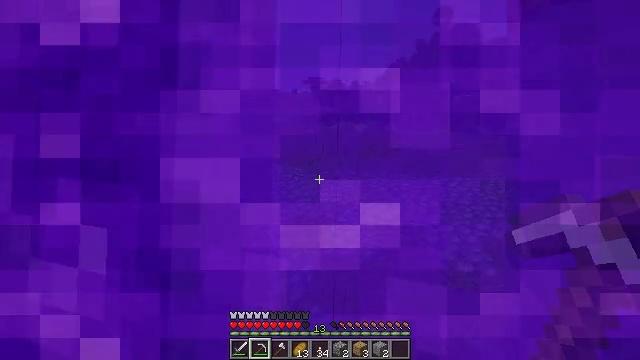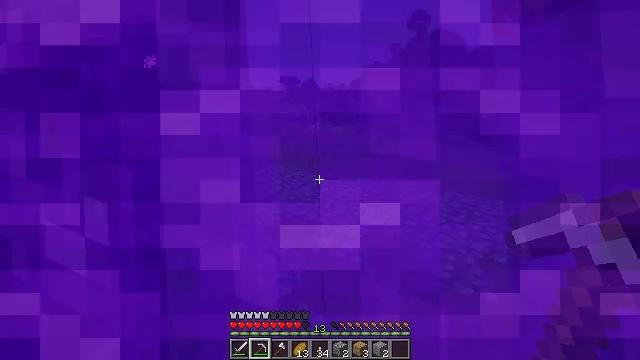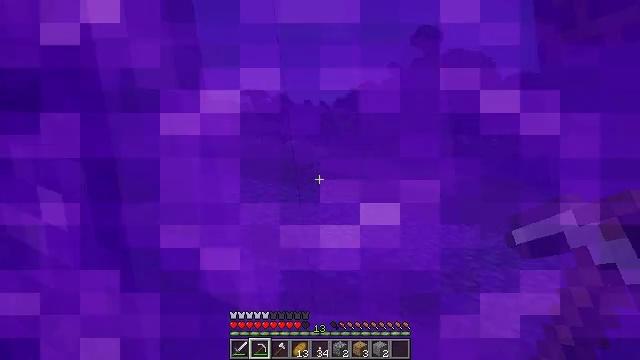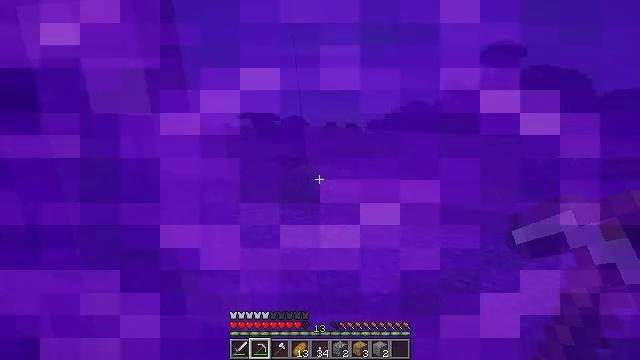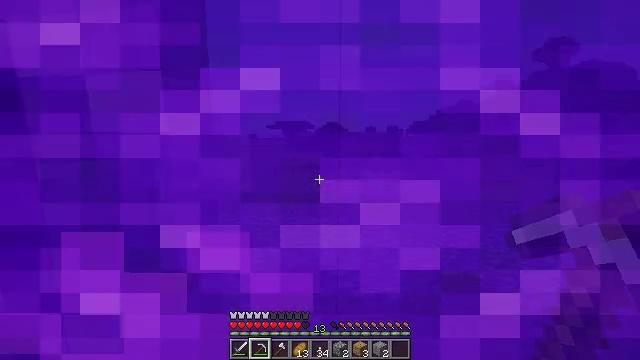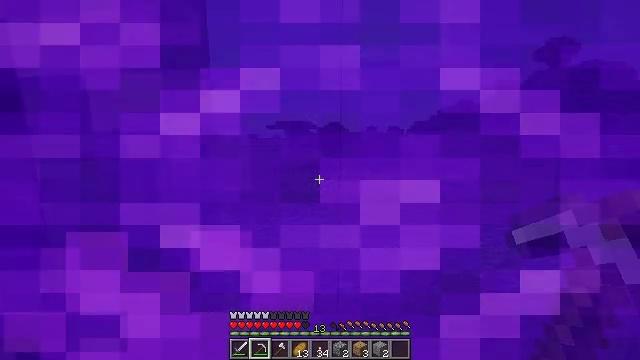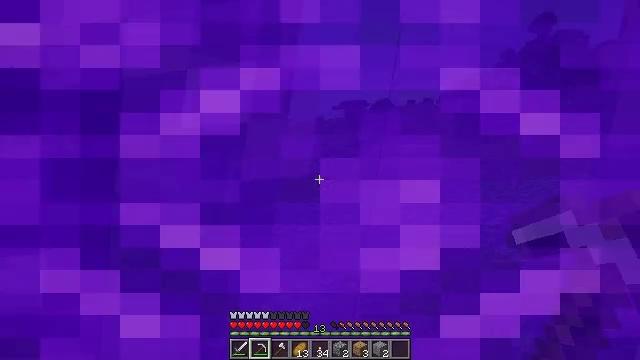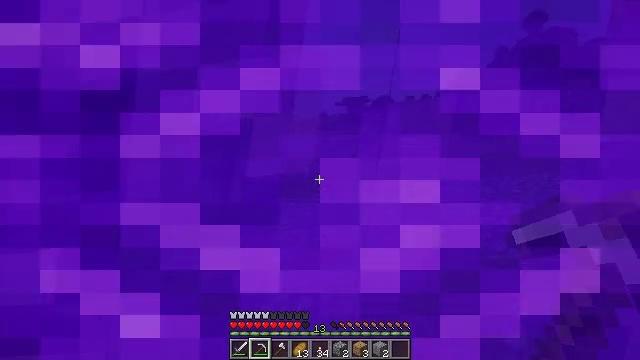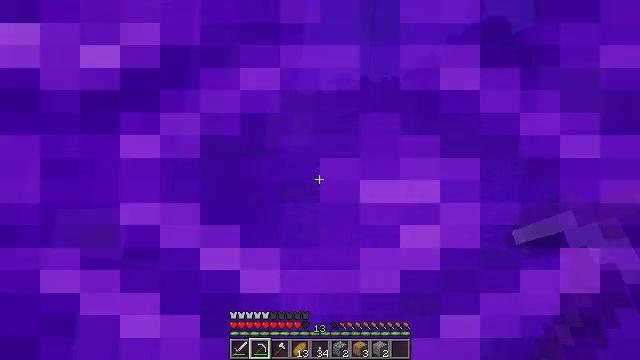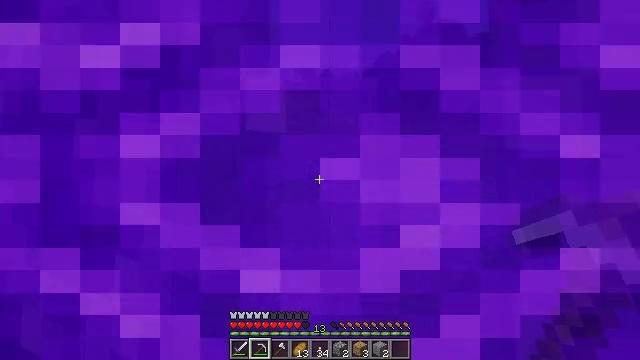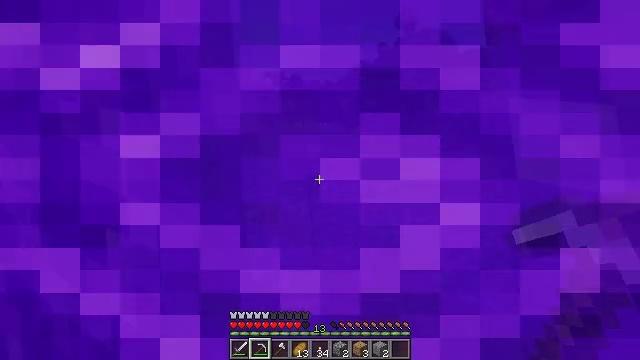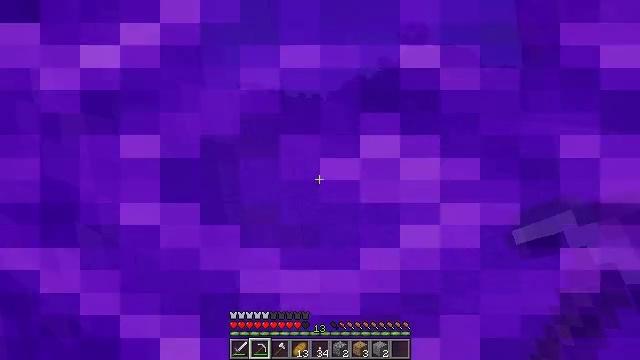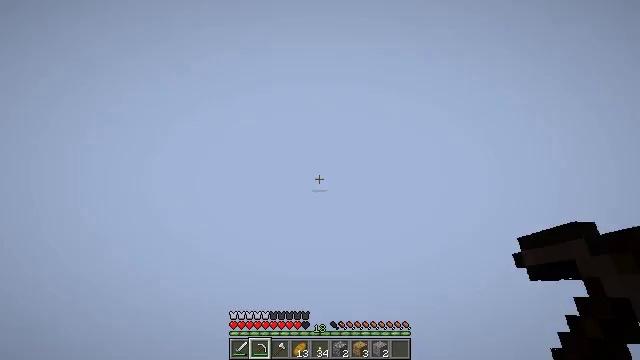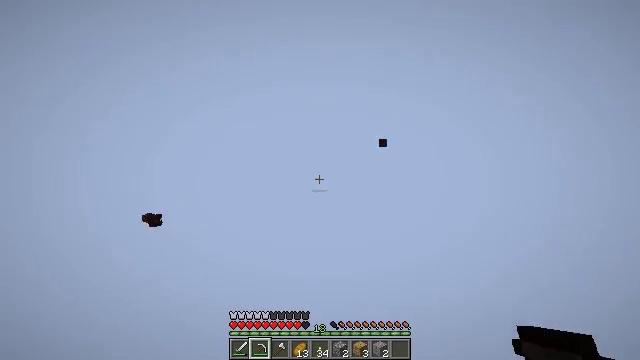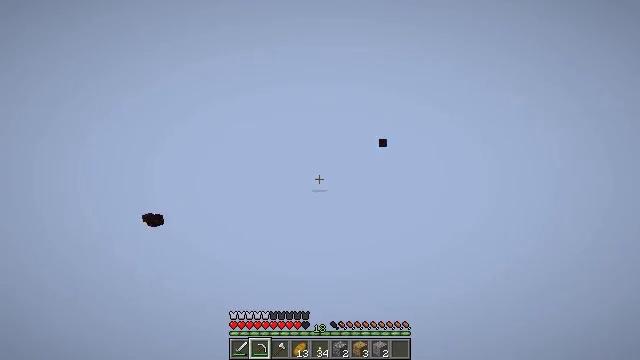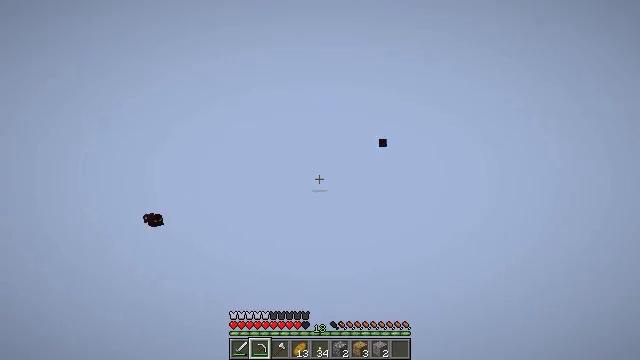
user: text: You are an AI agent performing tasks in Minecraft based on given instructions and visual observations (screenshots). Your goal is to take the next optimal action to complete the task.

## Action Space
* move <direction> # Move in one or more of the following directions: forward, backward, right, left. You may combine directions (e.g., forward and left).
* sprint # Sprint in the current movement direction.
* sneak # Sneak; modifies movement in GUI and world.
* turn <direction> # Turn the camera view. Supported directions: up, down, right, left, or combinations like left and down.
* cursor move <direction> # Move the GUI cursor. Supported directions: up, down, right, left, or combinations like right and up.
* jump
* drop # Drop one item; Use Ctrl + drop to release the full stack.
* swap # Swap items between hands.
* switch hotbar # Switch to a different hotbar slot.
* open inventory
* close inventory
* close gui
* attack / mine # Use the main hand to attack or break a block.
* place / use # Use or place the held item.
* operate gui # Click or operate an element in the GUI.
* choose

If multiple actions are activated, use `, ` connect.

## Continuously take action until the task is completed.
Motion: motion action
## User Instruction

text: Kill a magma cube.
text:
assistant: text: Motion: no_op
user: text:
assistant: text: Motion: no_op
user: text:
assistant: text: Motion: no_op
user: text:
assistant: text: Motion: no_op
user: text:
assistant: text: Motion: no_op
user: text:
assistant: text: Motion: no_op
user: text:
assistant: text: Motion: no_op
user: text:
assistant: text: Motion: no_op
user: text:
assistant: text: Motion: no_op
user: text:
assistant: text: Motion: no_op
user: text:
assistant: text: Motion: no_op
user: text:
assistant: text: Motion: no_op
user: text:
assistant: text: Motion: no_op
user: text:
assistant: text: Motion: no_op
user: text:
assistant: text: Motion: no_op
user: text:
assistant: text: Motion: no_op
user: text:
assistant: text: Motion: no_op
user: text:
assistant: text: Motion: no_op
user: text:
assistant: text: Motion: no_op
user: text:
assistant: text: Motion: no_op
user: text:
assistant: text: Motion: no_op
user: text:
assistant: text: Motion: no_op
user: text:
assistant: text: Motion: no_op
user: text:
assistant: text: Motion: turn left and down
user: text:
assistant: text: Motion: turn left and down
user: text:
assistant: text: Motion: turn left and down
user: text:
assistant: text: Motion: turn down
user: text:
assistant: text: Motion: no_op
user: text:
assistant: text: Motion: no_op
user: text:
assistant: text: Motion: no_op